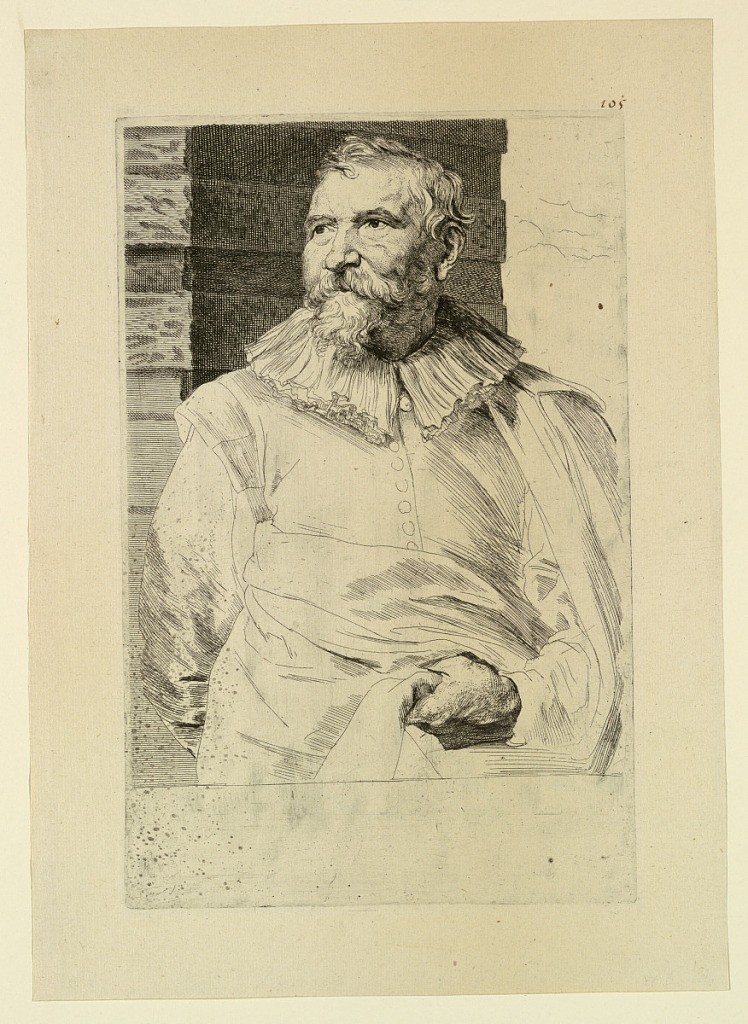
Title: Portrait of Adam van Noort, from the Icones Principum Virorum
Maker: Anthony van Dyck, Netherlandish, 1599 – 1641
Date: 1630–1640
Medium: Etching on off-white laid paper
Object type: Print
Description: Portrait of a bearded man, Adam van Noort (1562-1641), facing frontally, his head turned to the left. His left hand is visible, holding the folds of his cloak. A pillar, or section of wall, is seen behind the figure left.